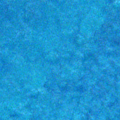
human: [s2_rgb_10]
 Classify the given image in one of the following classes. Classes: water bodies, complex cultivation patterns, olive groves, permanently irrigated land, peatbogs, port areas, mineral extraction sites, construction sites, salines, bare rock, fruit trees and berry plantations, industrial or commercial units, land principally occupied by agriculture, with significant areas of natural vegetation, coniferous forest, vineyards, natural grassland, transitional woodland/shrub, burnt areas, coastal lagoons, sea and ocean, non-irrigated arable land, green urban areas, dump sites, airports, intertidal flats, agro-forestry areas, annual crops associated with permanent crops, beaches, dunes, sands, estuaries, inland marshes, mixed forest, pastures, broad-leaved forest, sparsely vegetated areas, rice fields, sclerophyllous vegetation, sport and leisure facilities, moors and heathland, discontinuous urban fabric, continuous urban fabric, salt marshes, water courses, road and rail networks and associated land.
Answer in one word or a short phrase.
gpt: sea and ocean